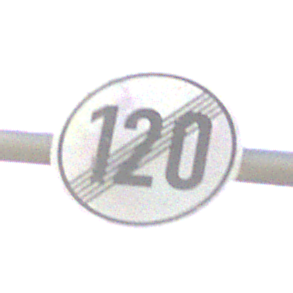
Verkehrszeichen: EndeGeschwindigkeit120
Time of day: MorningAfternoon
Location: Outdoor (Suburban)
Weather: PartlyCloudy
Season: NotSpecified
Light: Natural